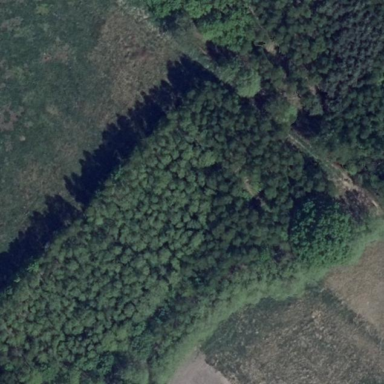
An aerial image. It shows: Forest area.